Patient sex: M
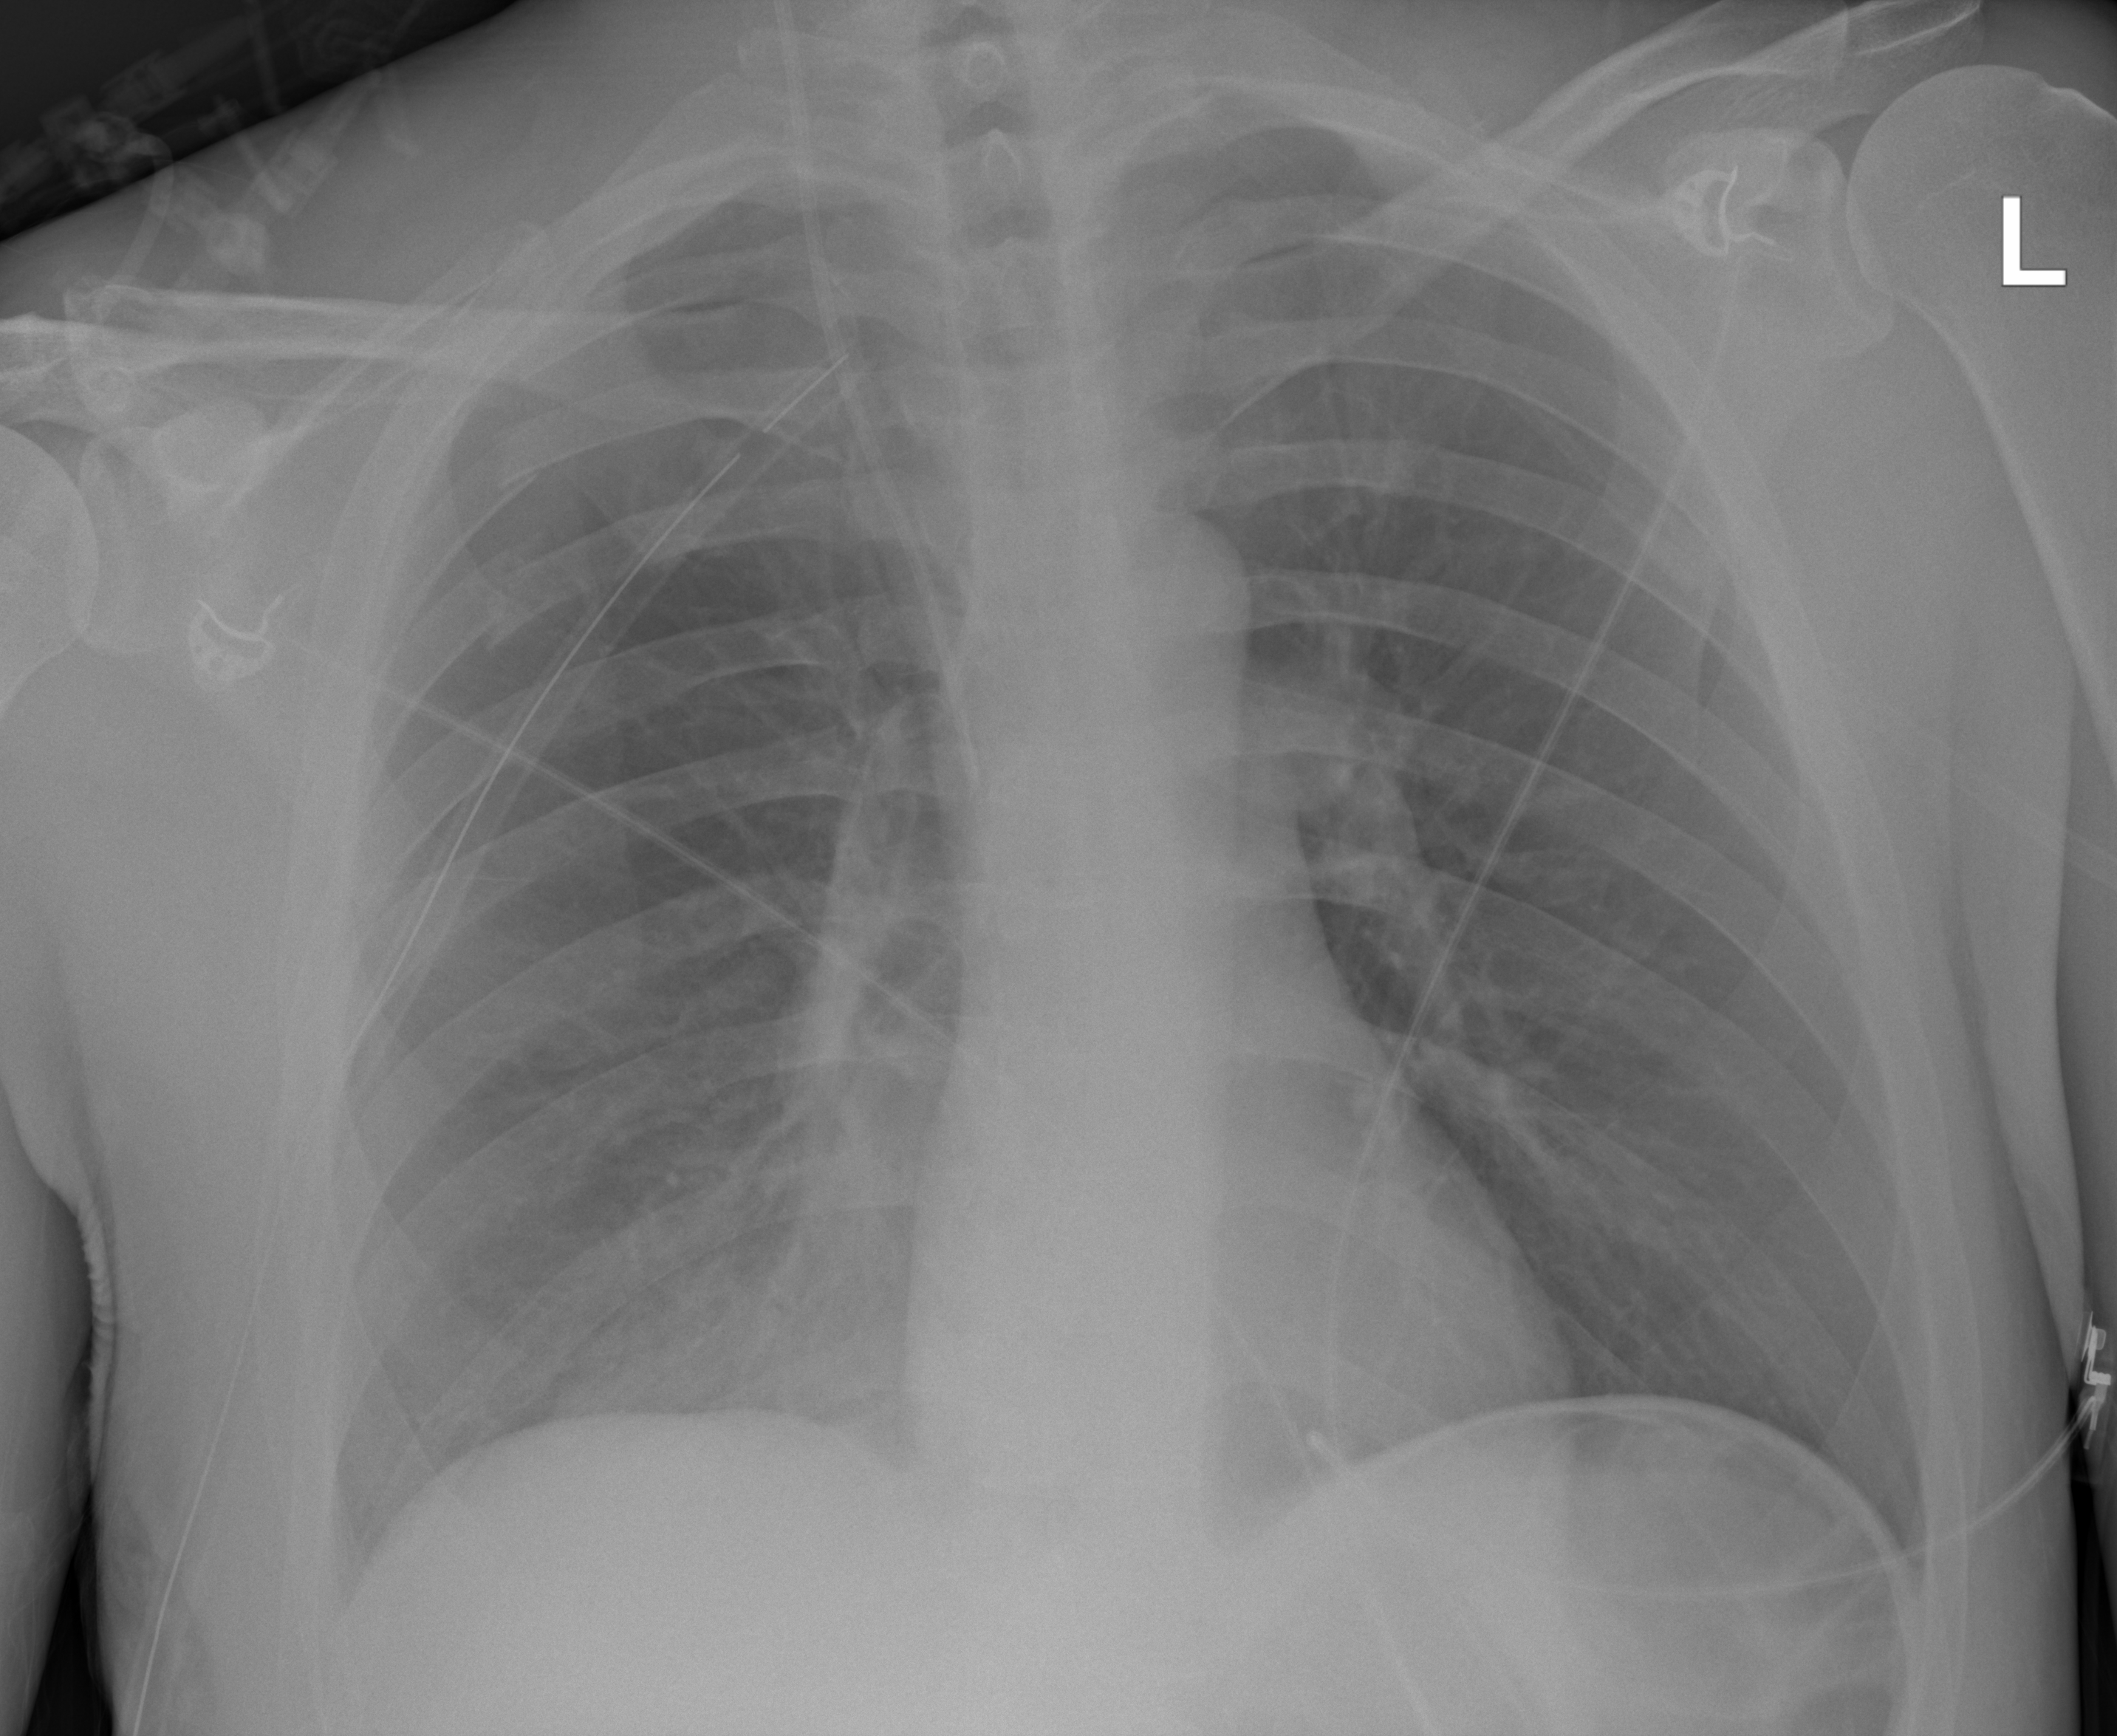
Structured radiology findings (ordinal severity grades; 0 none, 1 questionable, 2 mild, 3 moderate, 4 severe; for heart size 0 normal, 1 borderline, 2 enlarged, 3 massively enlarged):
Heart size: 0
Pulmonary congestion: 0
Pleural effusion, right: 0
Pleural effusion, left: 0
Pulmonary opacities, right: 0
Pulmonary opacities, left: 0
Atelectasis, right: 2
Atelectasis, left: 0